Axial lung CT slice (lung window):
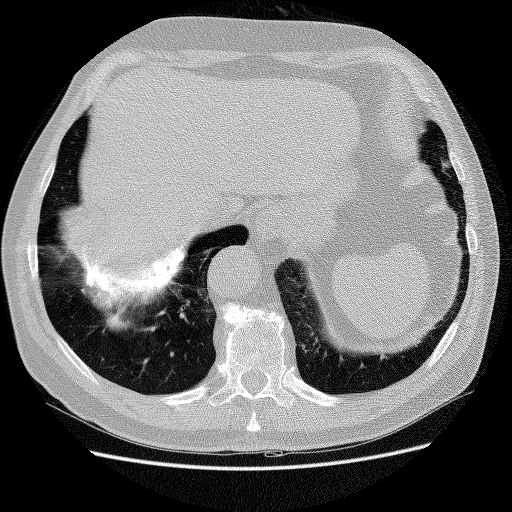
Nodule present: no